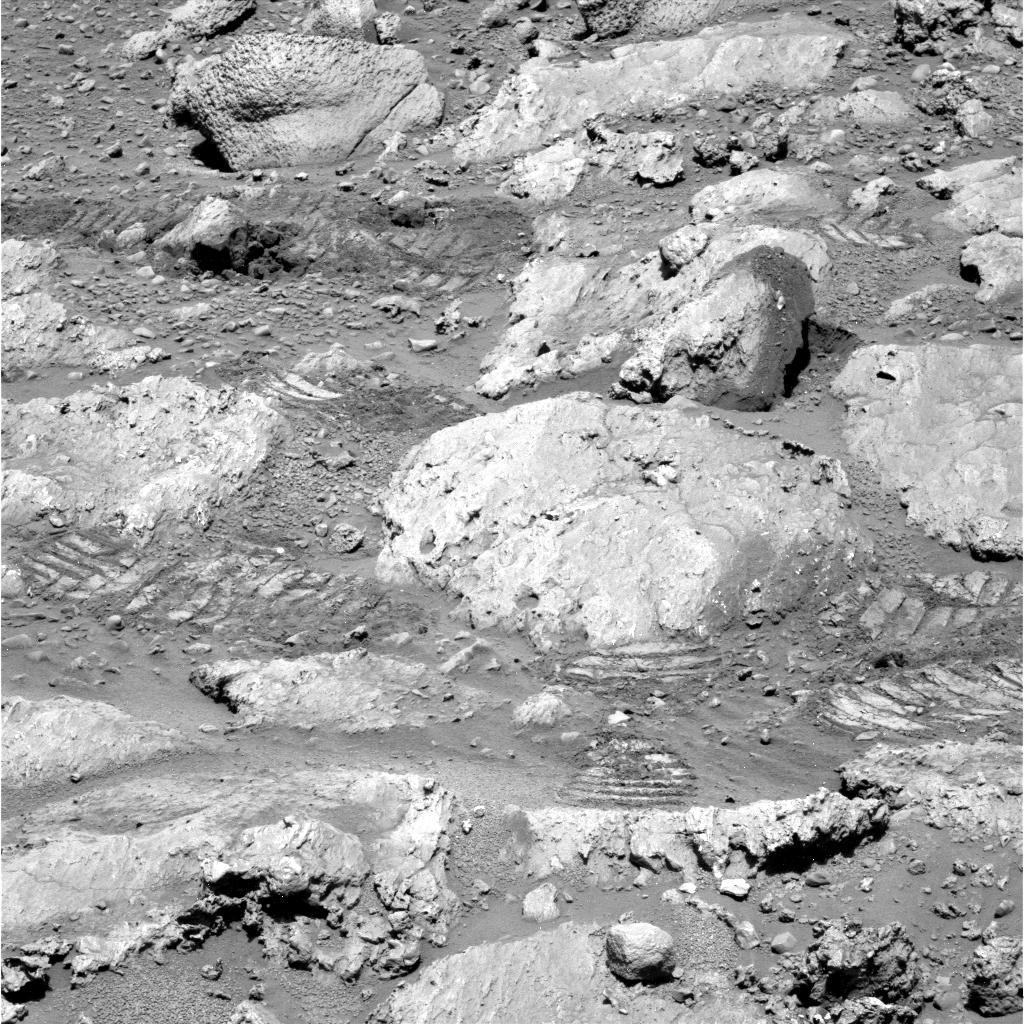
Terrain classes present: Bedrock, Gravel / Sand / Soil, Rock, Shadow, Track